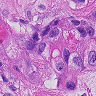
Metastatic tissue present: yes